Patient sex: F
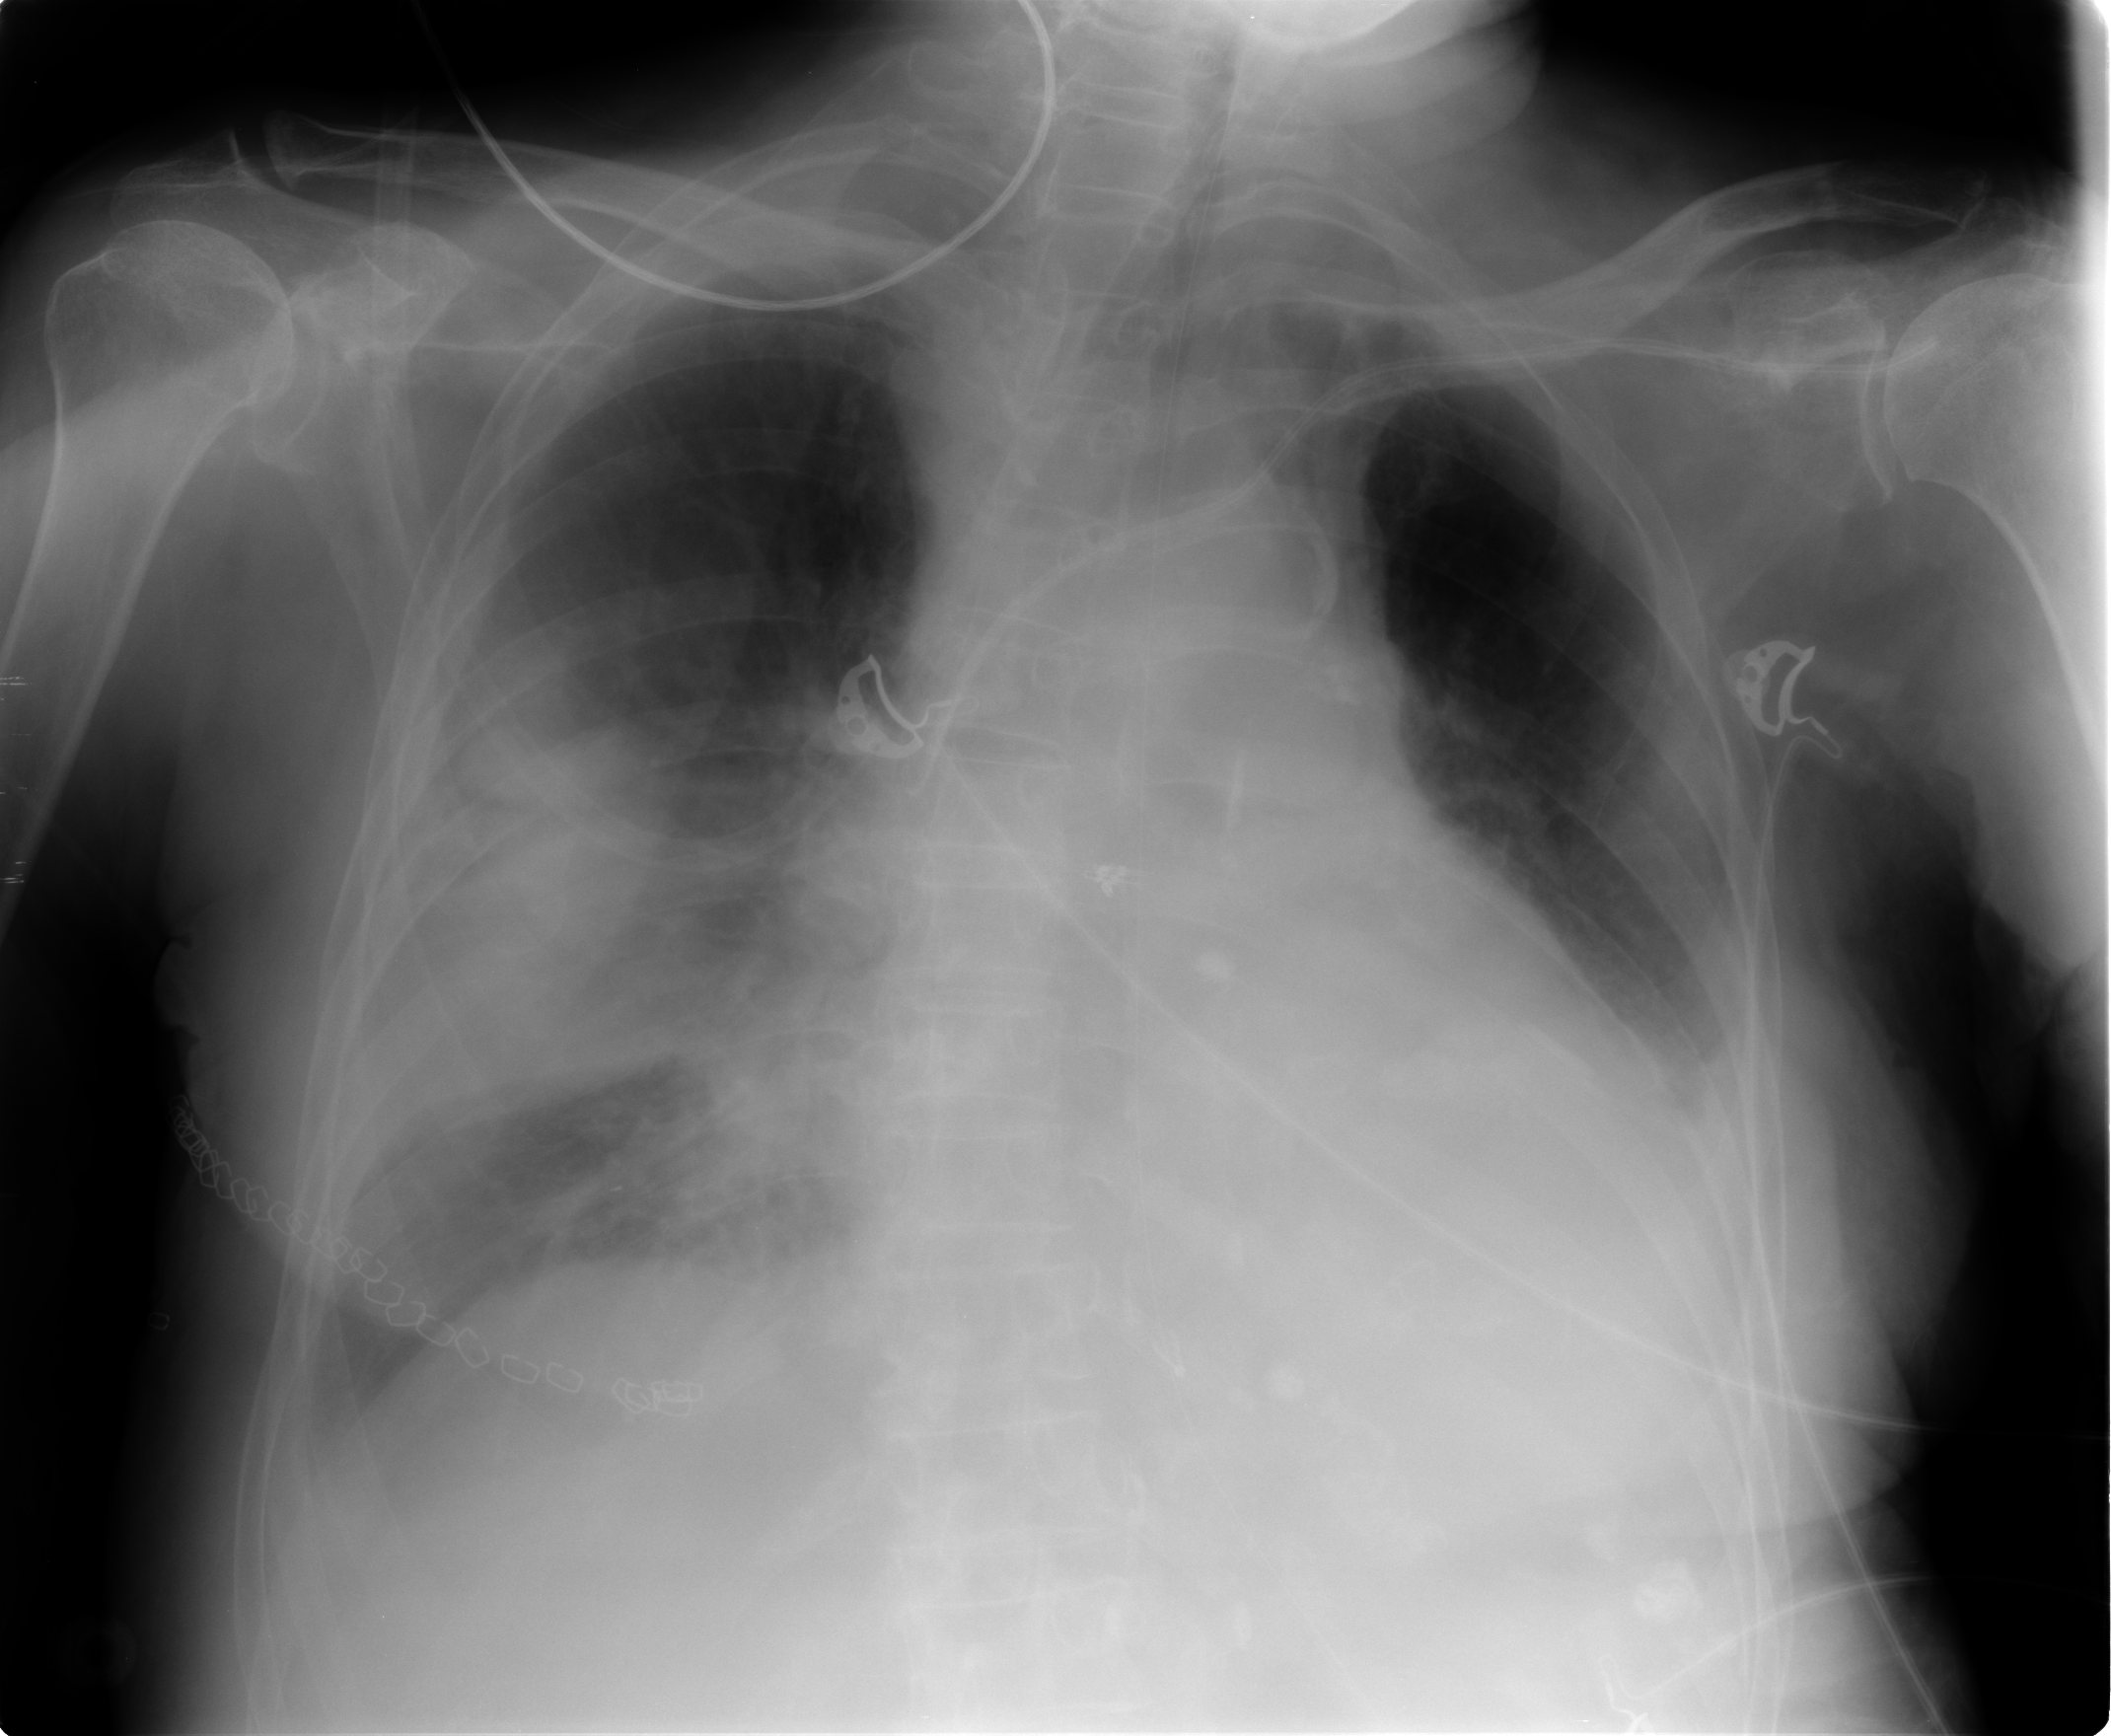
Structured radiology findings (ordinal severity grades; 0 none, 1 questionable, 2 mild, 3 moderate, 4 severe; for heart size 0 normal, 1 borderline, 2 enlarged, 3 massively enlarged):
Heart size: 2
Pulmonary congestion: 2
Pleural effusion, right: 2
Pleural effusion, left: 2
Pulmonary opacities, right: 3
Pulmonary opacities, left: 0
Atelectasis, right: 2
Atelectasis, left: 2